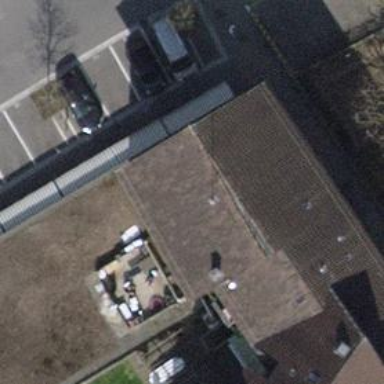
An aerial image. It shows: Clothing store.